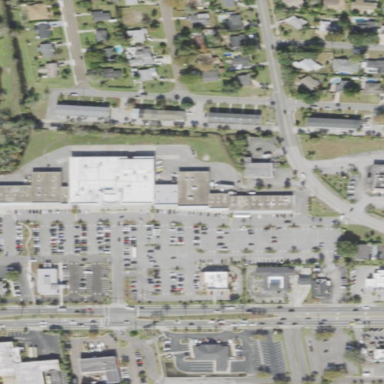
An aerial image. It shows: Retail area.